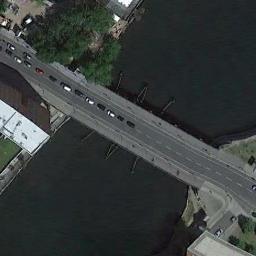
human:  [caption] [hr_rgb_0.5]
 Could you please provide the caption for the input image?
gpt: A bridge connects the residential areas on both sides of the strait .

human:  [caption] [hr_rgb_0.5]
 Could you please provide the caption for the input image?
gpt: A bridge built on a dark green river and some cars on the bridge .

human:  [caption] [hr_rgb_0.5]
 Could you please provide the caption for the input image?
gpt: There is a bridge with some cars over the river .

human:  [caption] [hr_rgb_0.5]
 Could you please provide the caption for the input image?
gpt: A bridge connects the land on both sides of the deep blue river  There are many buildings on the land  There are many cars on the bridge .

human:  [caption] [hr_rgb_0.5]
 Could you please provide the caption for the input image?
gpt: There are many cars on the bridge .